Breast ultrasound image
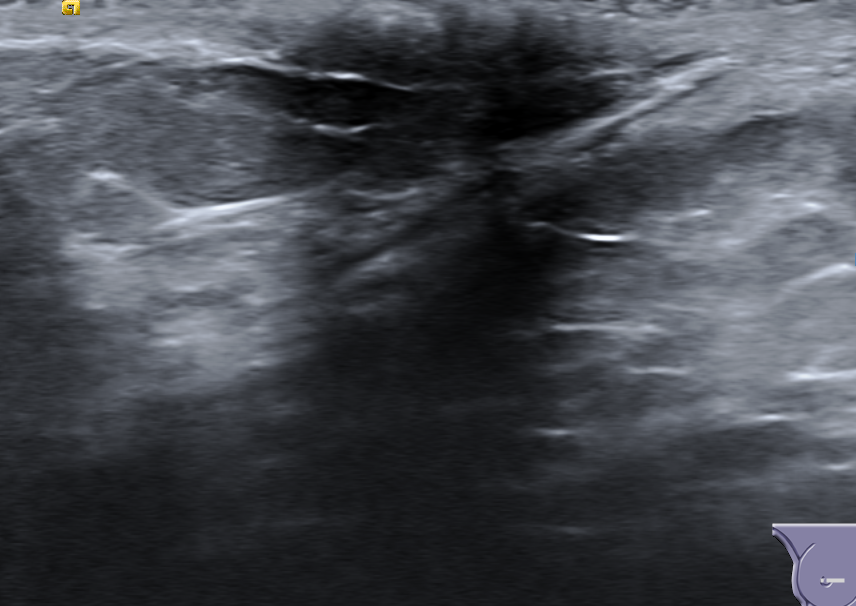
Diagnosis: normal